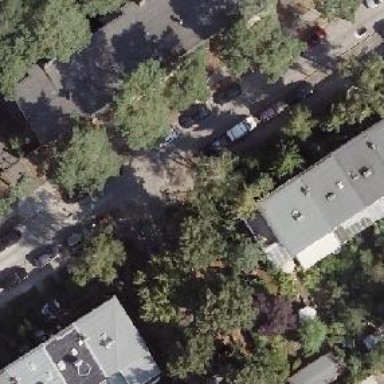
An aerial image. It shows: Residential road with sidewalks on both sides.